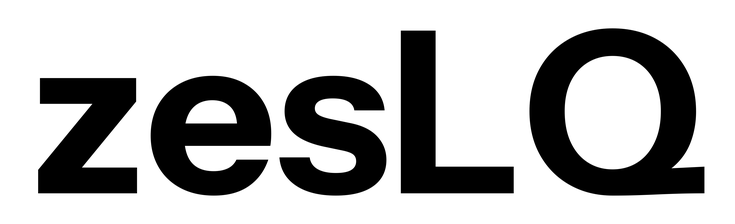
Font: InstrumentSans_Bold